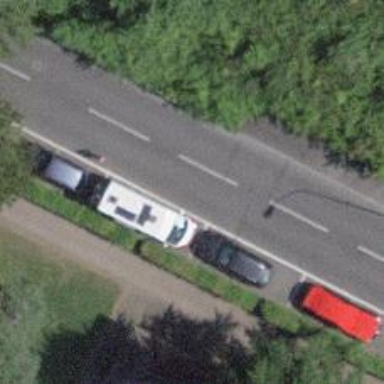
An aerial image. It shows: Parking area.